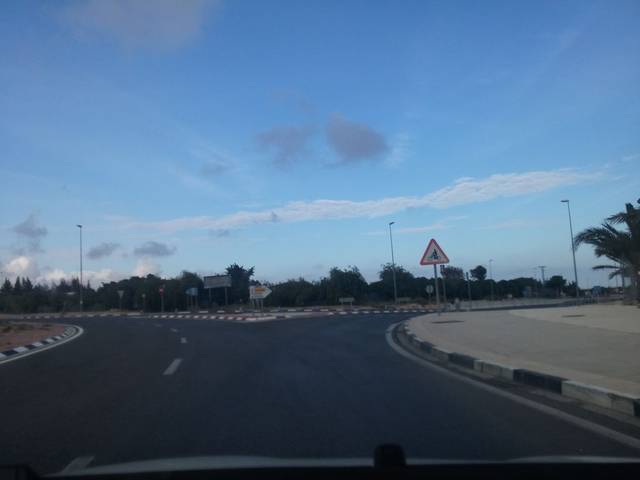
Region: Spain
Coordinates: 38.297, -0.5772